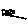
Label: fish